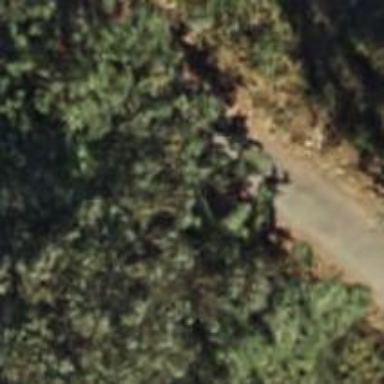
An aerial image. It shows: Unclassified road.